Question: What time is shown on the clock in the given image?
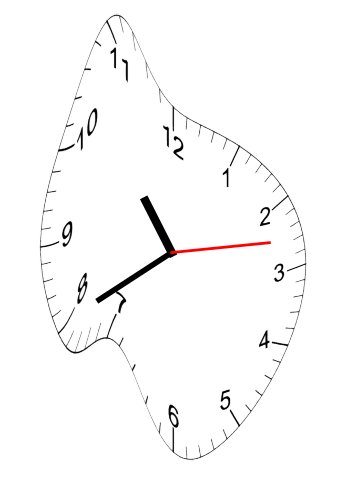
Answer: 10:40:13